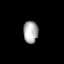
Tissue: lung
Cell type: Epithelial cells
Senescence score: 0.1651
Nuclear area (px): 323
Mean DAPI intensity: 170.61